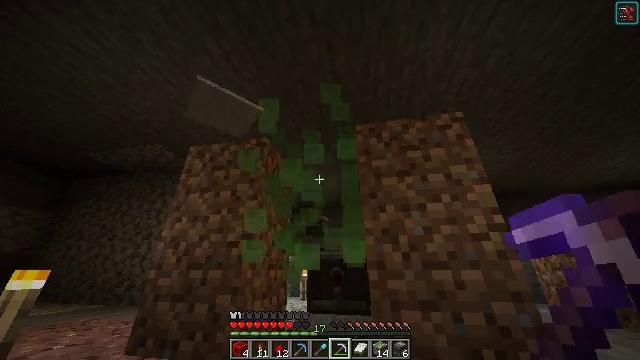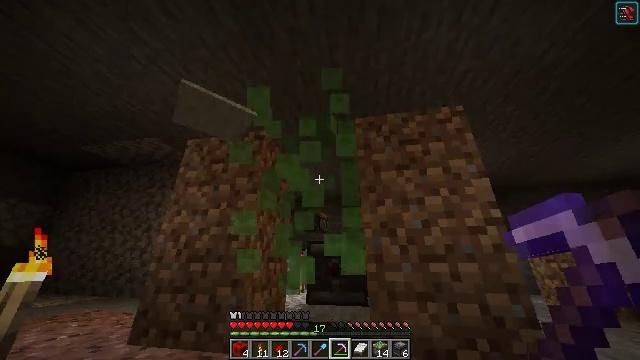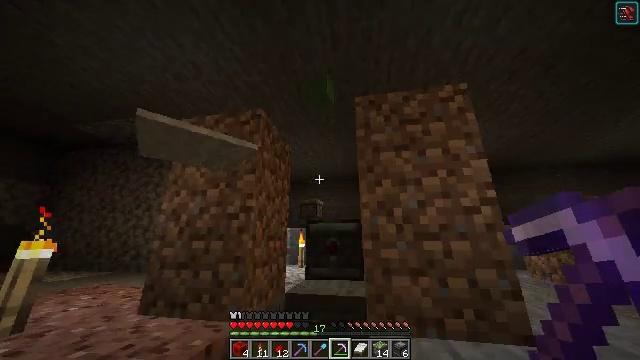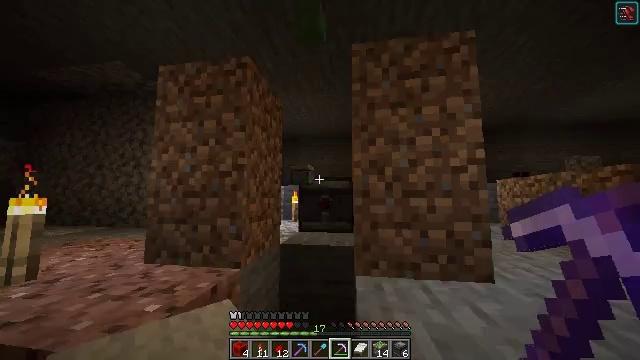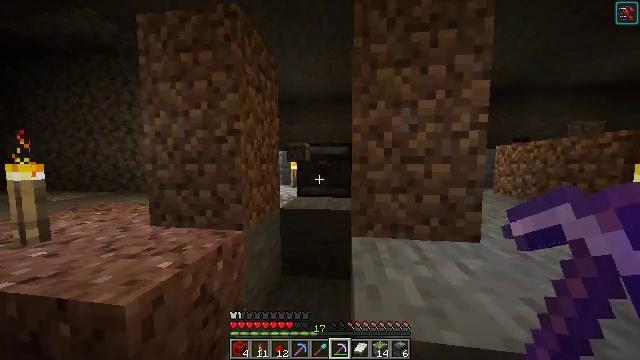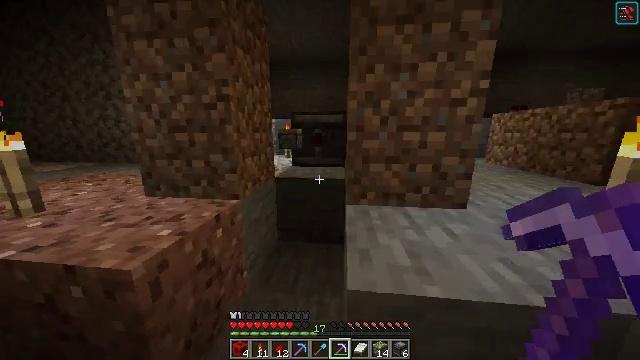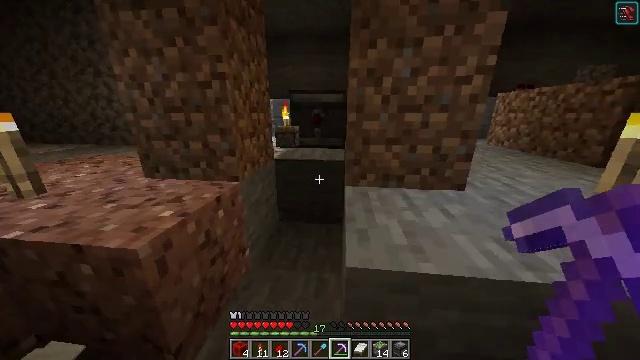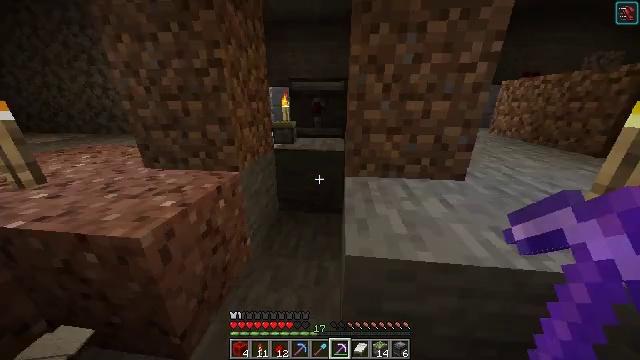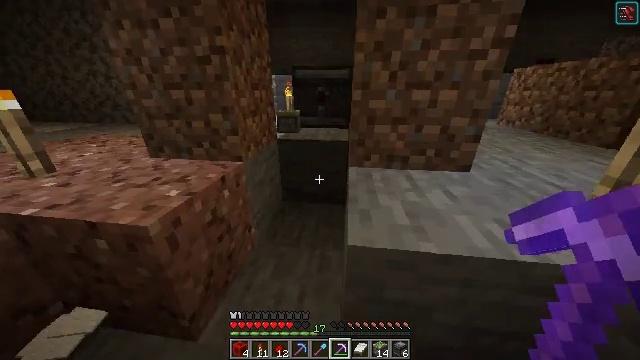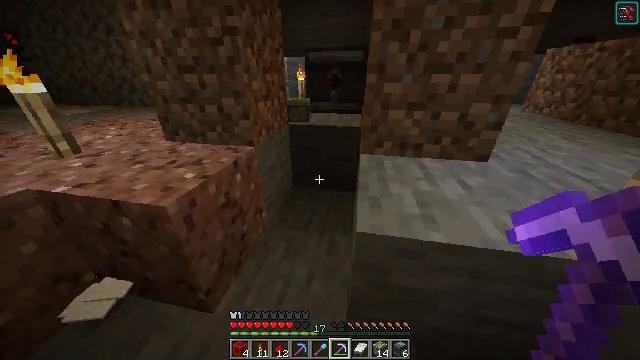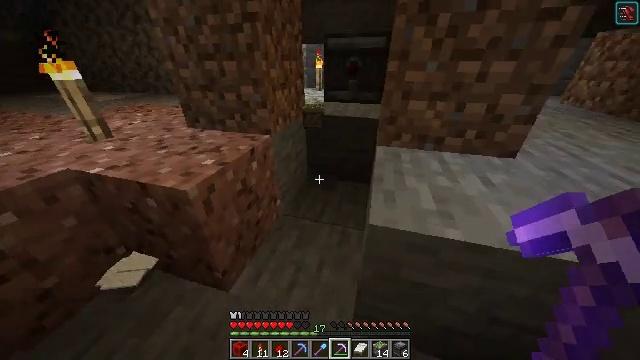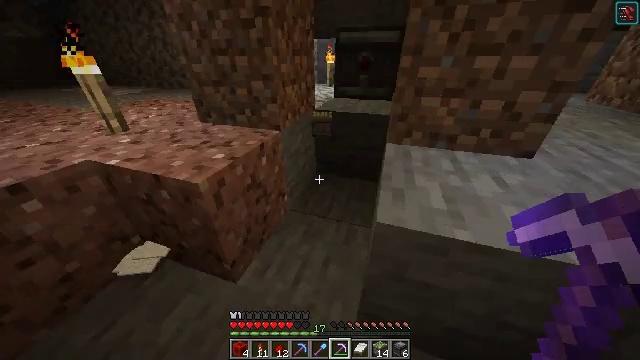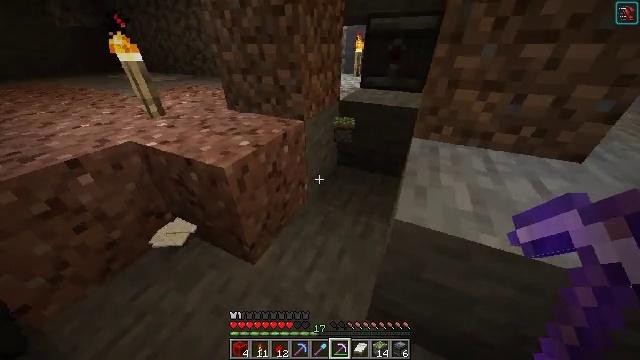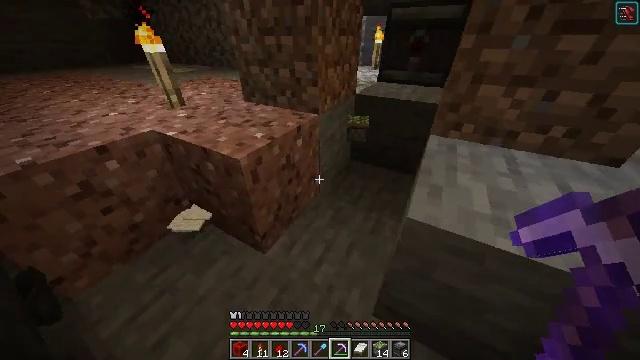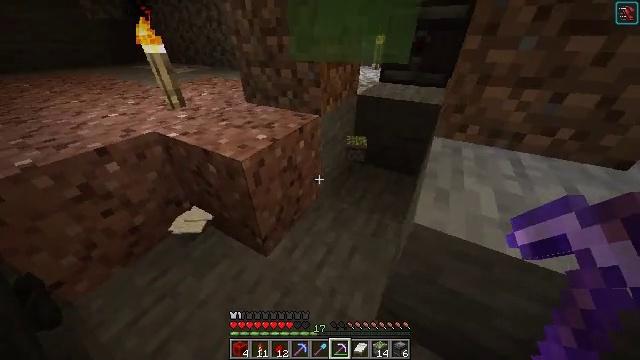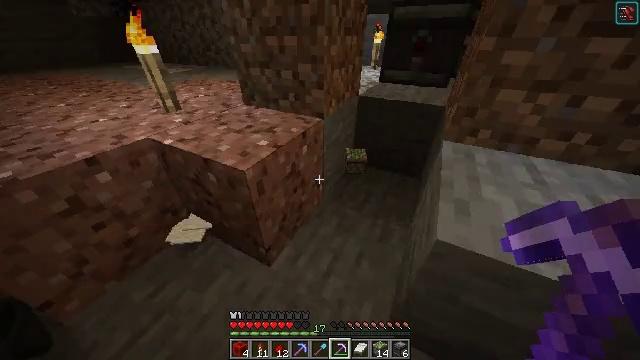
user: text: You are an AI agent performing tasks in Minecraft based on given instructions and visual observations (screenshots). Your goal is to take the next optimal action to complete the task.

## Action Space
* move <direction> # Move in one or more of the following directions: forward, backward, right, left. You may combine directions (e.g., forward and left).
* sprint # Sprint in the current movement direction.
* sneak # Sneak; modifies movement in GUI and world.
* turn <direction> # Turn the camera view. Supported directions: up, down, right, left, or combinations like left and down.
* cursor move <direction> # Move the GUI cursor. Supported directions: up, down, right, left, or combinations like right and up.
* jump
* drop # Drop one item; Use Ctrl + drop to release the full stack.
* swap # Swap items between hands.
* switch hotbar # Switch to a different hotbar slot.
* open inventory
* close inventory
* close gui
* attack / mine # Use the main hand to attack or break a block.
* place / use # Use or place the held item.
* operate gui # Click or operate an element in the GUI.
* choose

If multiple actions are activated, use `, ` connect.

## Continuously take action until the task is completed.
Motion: motion action
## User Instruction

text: Mine the observer block.
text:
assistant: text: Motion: turn down, attack / mine
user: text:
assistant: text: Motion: turn down, attack / mine
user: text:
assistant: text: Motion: turn right and down
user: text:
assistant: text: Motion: turn down
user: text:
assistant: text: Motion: turn right and down
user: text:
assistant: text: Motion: turn down
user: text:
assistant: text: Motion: turn down
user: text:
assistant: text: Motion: turn left and down
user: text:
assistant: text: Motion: turn left and down
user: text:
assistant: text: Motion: turn left and down
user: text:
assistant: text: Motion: turn left and down
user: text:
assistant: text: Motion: turn left and down
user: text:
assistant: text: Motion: turn left and down
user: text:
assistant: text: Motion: move forward and move left
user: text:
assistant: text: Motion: move forward and move left, turn right
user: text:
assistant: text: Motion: move forward and move left, turn right
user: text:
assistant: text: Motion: move forward and move left, turn right
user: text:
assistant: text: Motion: turn right
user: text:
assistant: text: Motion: turn right and down
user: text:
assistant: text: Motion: turn right and down
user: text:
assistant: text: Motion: turn right and down
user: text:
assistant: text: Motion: turn right and down
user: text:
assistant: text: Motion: turn right and down
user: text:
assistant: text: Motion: turn down
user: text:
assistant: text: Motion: turn down
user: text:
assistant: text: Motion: turn left and down
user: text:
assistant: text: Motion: move forward and move right, turn right and up
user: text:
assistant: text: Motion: no_op
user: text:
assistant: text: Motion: no_op
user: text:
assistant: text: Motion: no_op